Interaction volume radius: 5 \u00c5
Interaction volume height: 15 \u00c5
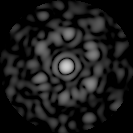
Disorder parameter: 0.6344